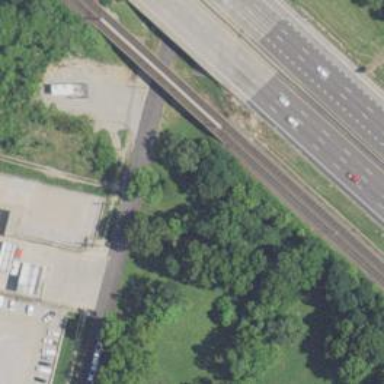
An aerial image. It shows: Bridge for light rail railway with electrified contact lines.